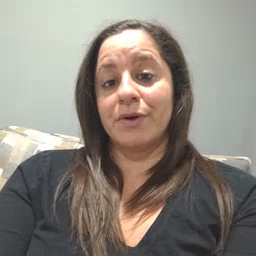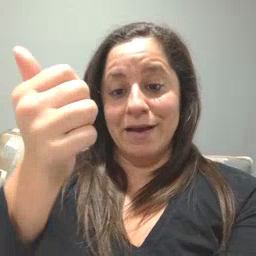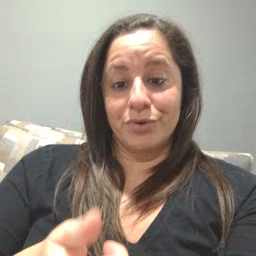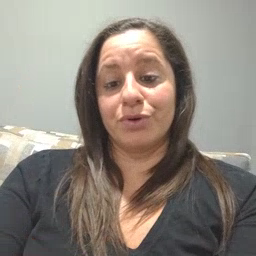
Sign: every